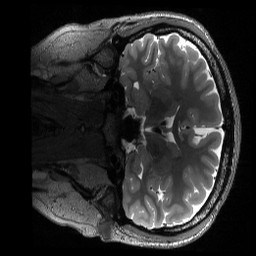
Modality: T2w
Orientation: coronal
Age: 25
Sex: male
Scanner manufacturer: siemens
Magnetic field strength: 3 T
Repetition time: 3.2 s
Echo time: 0.563 s